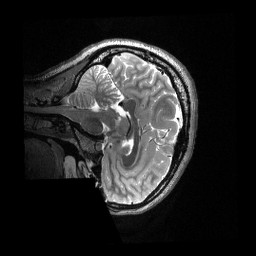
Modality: T2w
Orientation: sagittal
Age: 20
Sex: female
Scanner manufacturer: siemens
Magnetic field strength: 3 T
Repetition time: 3.2 s
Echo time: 0.563 s